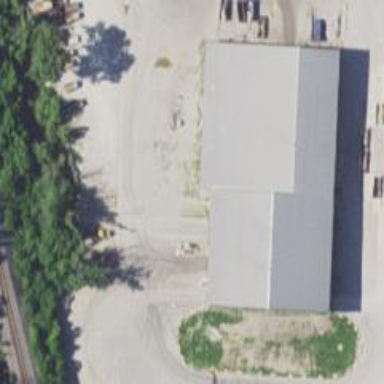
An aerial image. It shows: Waste transfer station building.